Chest X-ray. View position: PA
Patient age: 13
Patient sex: M
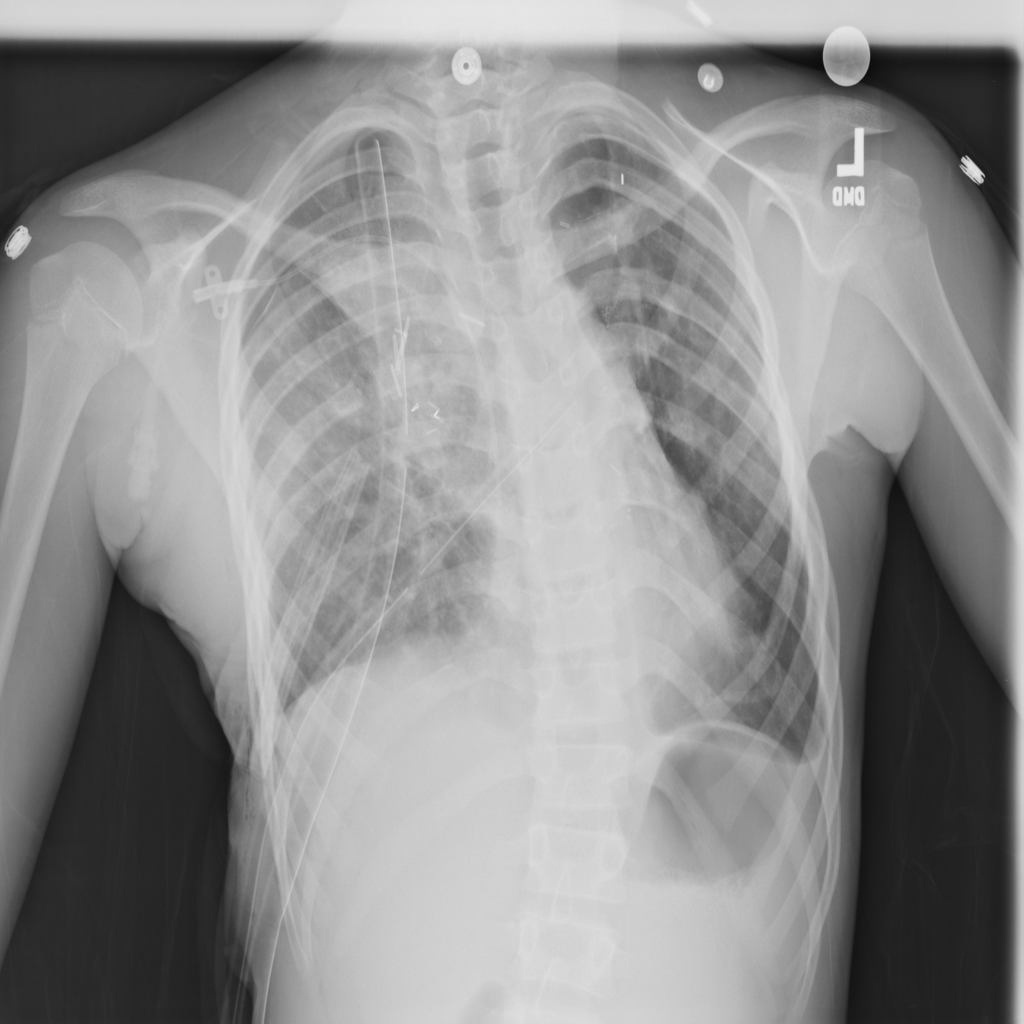
Finding: Pneumothorax